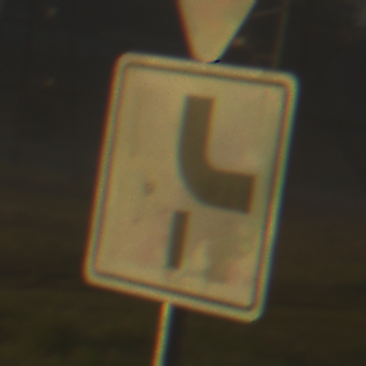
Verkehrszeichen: VerlaufVorfahrtsstrasse10
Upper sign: VorfahrtGewaehren
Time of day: SunriseSunset
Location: Outdoor (Nature)
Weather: Clear
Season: NotSpecified
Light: Natural